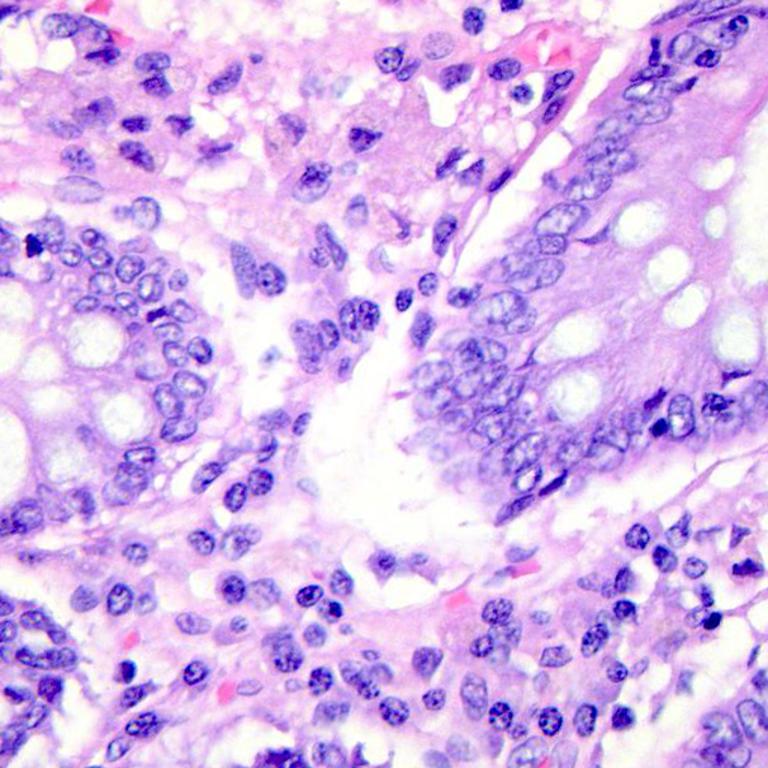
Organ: colon
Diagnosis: benign